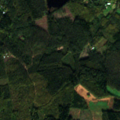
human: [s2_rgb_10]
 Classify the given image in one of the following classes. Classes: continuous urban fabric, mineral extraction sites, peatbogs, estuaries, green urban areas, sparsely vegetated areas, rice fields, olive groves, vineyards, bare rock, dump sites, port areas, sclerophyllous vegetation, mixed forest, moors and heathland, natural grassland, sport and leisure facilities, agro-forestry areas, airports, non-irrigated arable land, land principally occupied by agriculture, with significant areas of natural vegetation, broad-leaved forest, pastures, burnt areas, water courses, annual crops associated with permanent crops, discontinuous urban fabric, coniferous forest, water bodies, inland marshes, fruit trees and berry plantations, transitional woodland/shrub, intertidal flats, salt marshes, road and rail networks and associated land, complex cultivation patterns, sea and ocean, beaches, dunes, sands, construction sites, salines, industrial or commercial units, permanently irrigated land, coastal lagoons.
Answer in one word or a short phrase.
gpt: land principally occupied by agriculture, with significant areas of natural vegetation, coniferous forest, mixed forest, transitional woodland/shrub